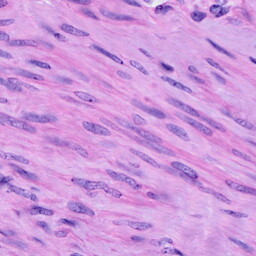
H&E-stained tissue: Cervix